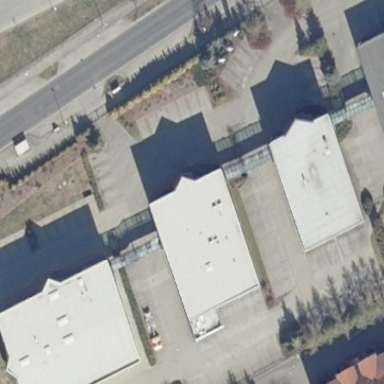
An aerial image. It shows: Commercial building.